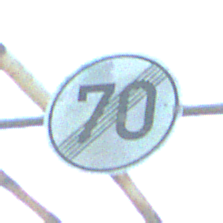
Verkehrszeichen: EndeGeschwindigkeit70
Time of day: MorningAfternoon
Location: Roofed (Special)
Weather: PartlyCloudy
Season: NotSpecified
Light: Natural